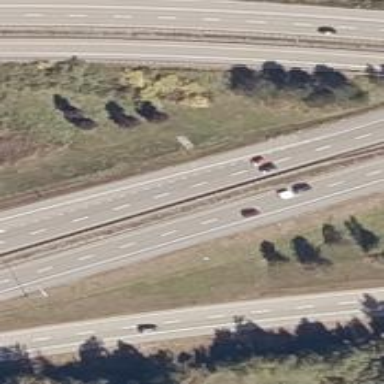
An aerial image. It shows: Motorway junction.